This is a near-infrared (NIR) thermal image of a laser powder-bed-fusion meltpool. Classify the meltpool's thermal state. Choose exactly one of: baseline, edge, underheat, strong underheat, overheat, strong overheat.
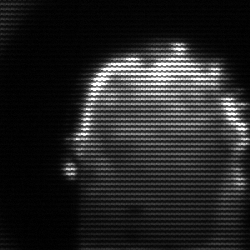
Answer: baseline